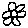
Label: flower